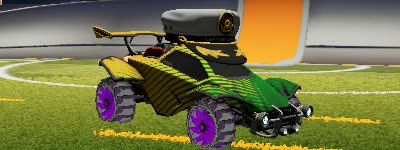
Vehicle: octane